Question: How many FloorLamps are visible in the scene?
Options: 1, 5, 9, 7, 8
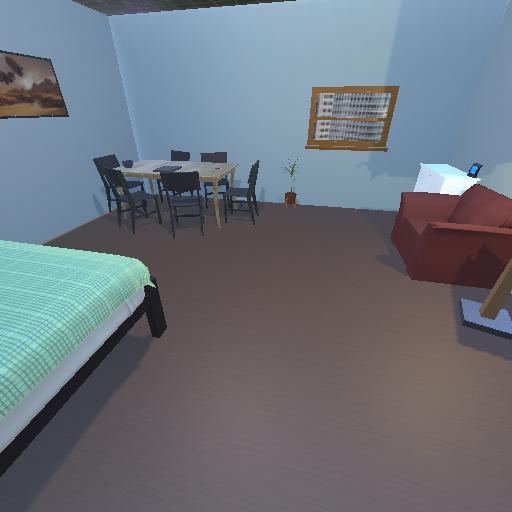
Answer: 1